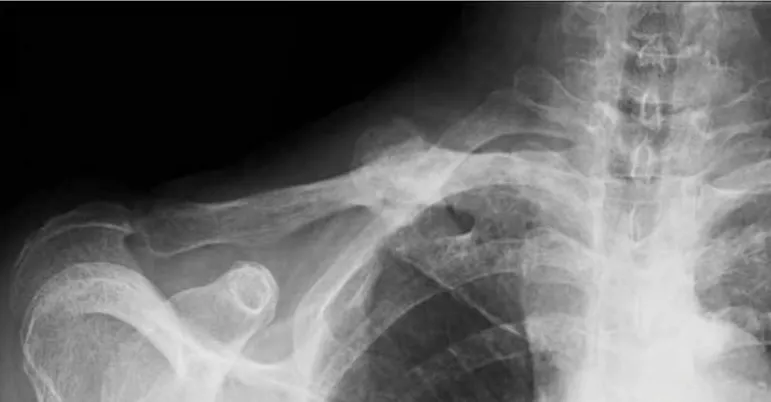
Anteroposterior X-ray image of the clavicle taken 10 months after the first admission.
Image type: radiology (x_ray)